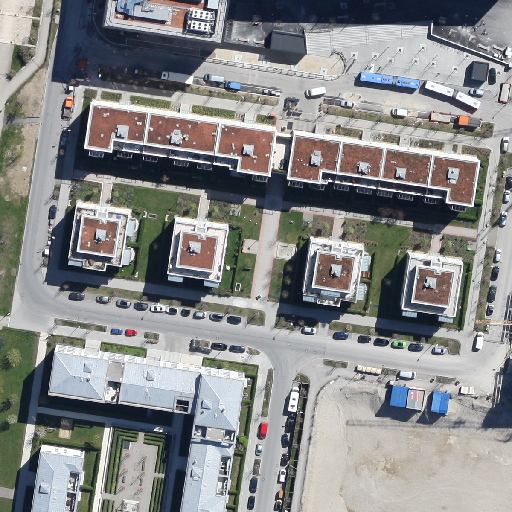
Referring expression: heavy-duty vehicle in the parking area